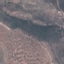
Label: HerbaceousVegetation